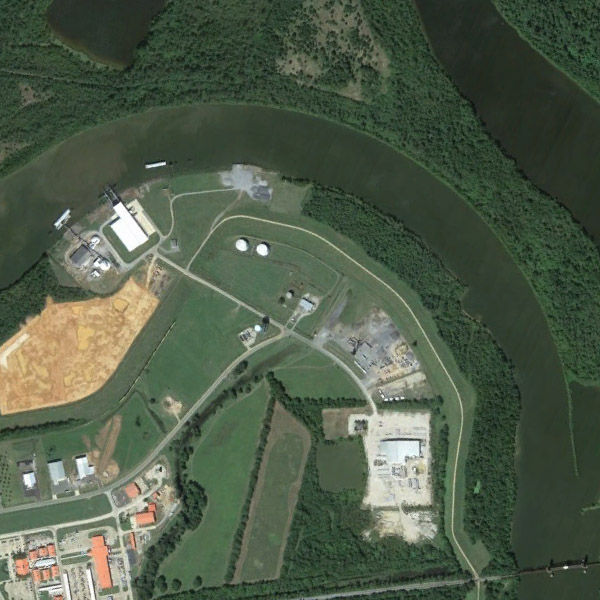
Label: River